Here is the wavelet time-frequency representation (scalogram) of a rolling-element bearing's vibration measurement. What is the most likely bearing condition (normal, inner_race, outer_race, ball)?
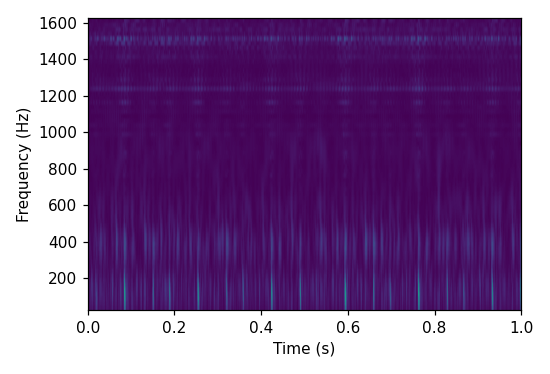
Answer: outer_race